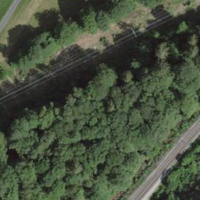
EUNIS habitat code: 41
Species observed at this site:
Melittis melissophyllum